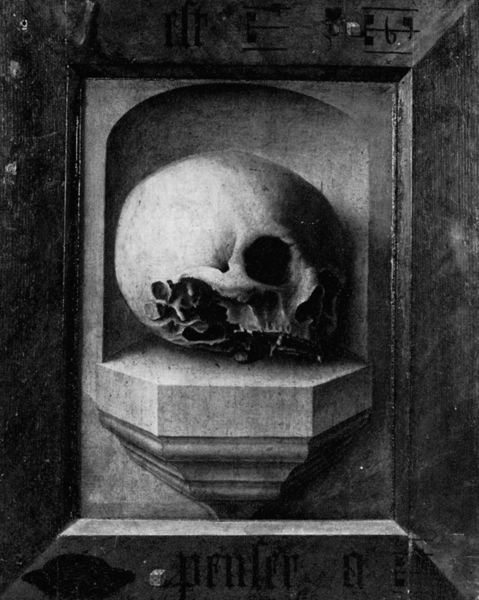
Titel: Diptychon. Christ Carrying the Cross
Künstler: Wienand von Steeg
Institution: Brügge, St. John’s Hospital

Schlagwörter: schädel, sockel, stein, tod, kirche, schrift, noten, nische, memento mori, text, augenhöhlen, grab, wort, grabmal, penser